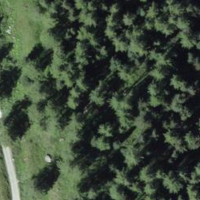
EUNIS habitat code: 43
Species observed at this site:
Vaccinium vitis-idaea